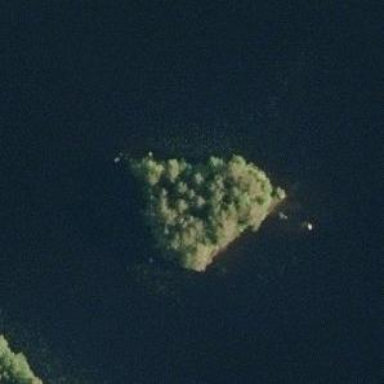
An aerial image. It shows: Island.